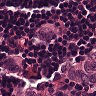
Metastatic tissue present: no